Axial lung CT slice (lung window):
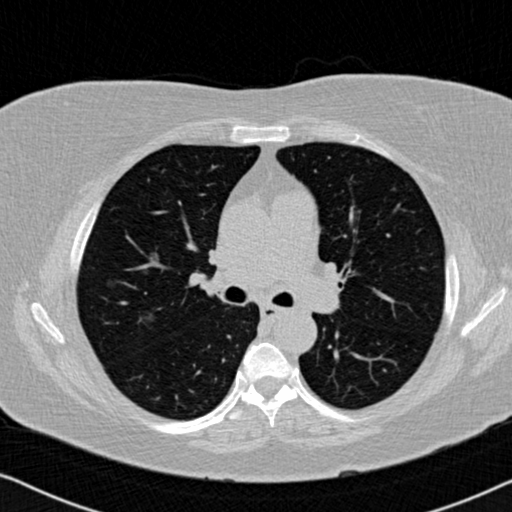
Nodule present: yes
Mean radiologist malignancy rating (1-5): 3